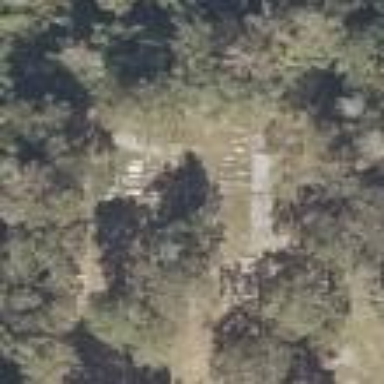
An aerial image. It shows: Cemetery with graves.